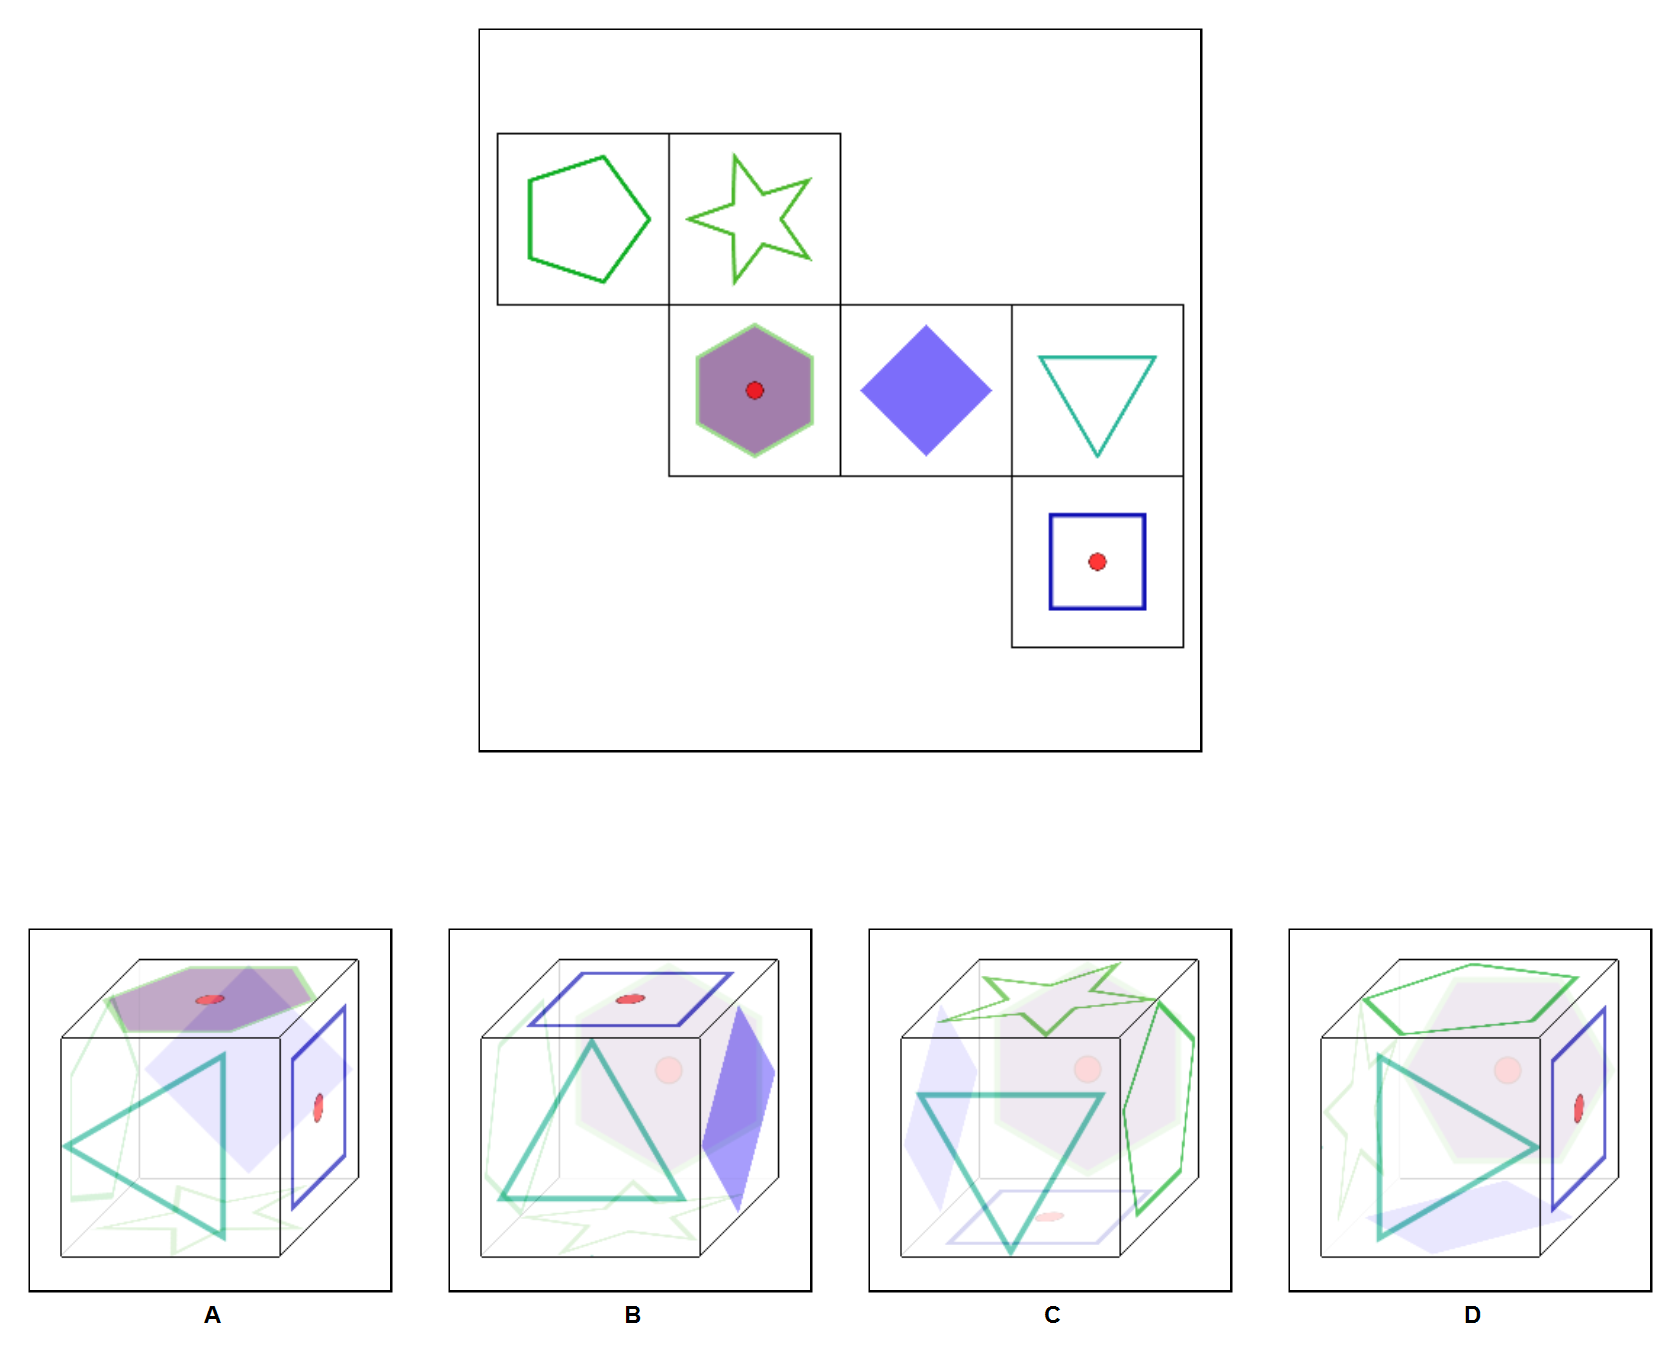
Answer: A